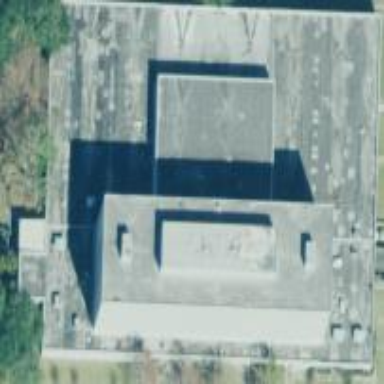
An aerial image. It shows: Building.